Question: I have a feeling I'm going to be smacking my forehead on this one, but I'm trying to fill the of two polar functions 'r = 4 sin(2th)' and 'r = 2'. It seems I'm getting the opposite of what I want. Any ideas?
'''
import numpy as np
import matplotlib.pyplot as plt
theta = np.arange(0, 2, 1./180)*np.pi
r = abs(4*np.sin(2*theta))
r2 = 2 + 0*theta
plt.polar(theta, r, lw=3)
plt.polar(theta, r2, lw=3)
plt.fill_between(theta, r, r2, alpha=0.2)
plt.show()
'''

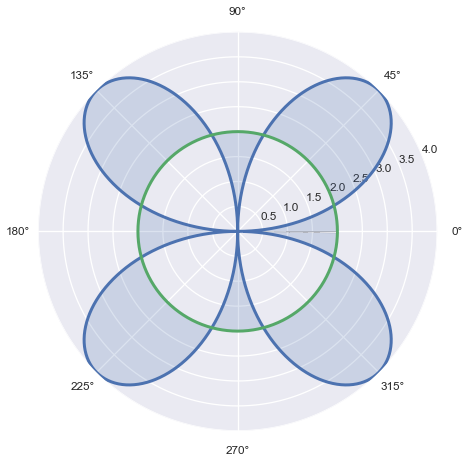
Answer: Perhaps compute the mininum of r and r2, and then fill between 0 and that minimum:
'''
import numpy as np
import matplotlib.pyplot as plt
theta = np.arange(0, 2, 1./180)*np.pi
r = abs(4*np.sin(2*theta))
r2 = 2 + 0*theta
r3 = np.minimum(r, r2)
plt.polar(theta, r, lw=3)
plt.polar(theta, r2, lw=3)
plt.fill_between(theta, 0, r3, alpha=0.2)
plt.show()
'''